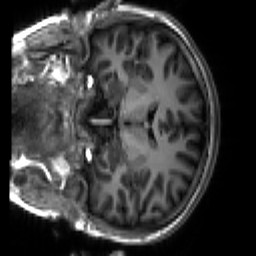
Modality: T1w
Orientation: coronal
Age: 20
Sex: female
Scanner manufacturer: siemens
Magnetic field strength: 3 T
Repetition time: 2.3 s
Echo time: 0.00267 s